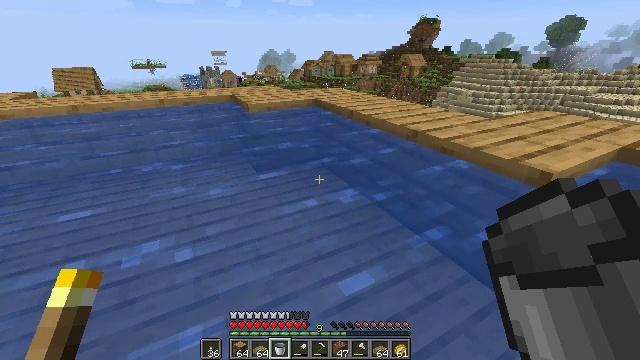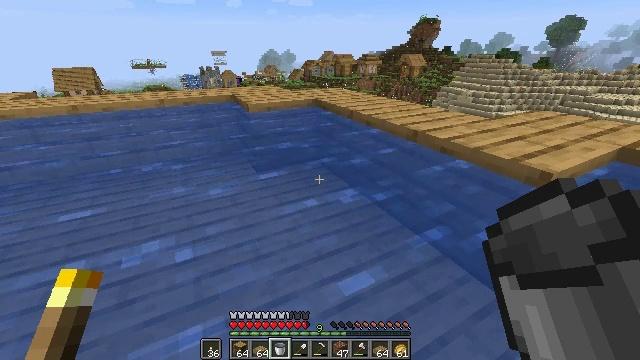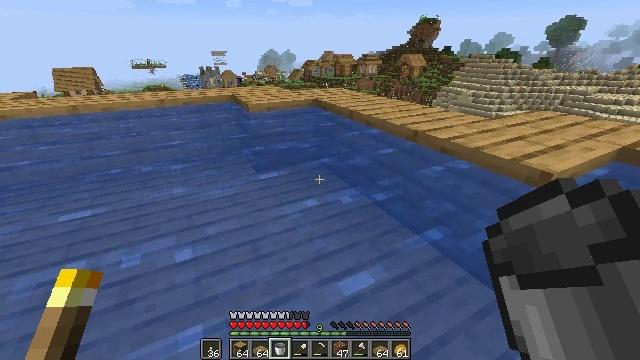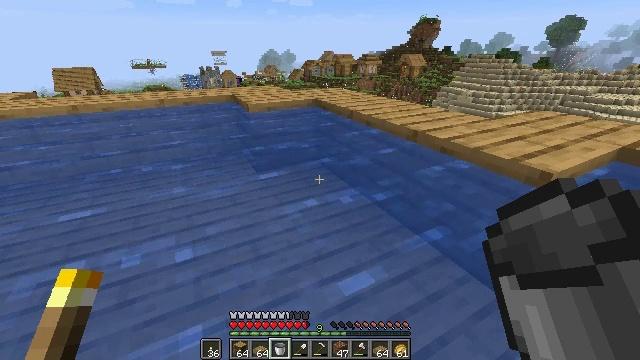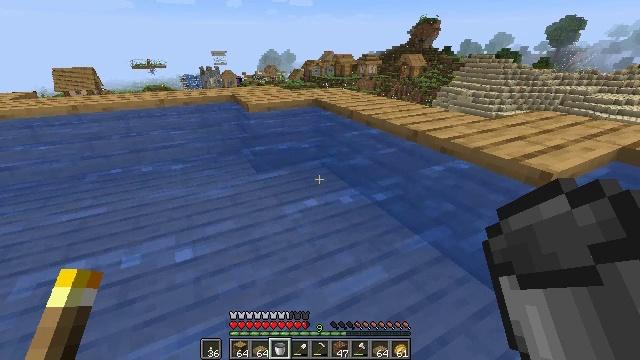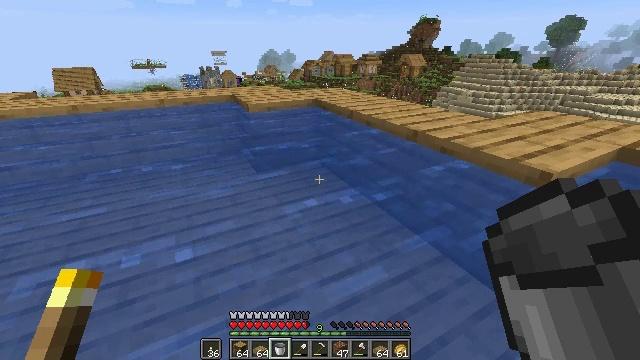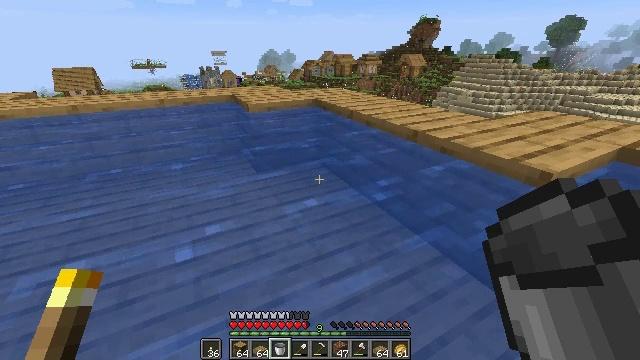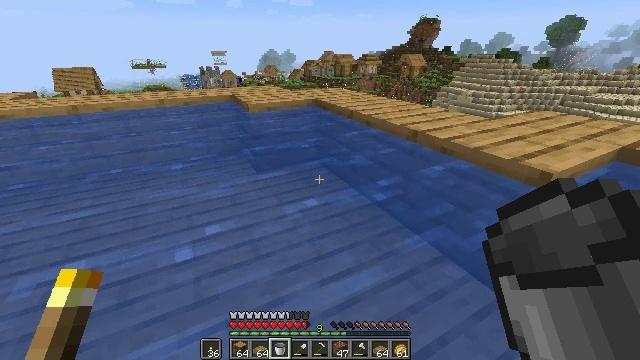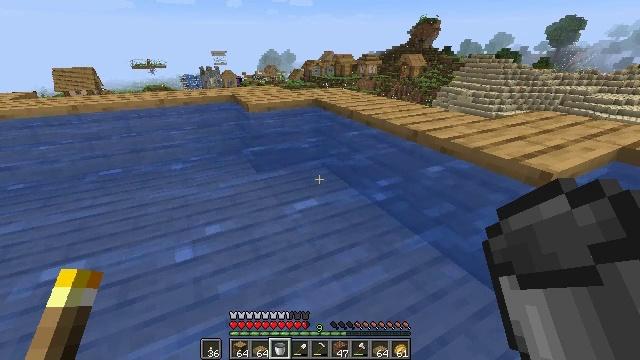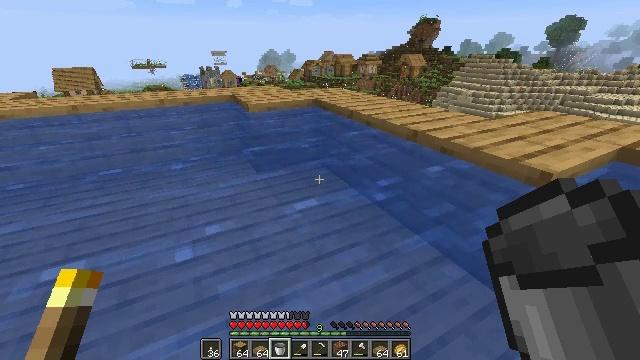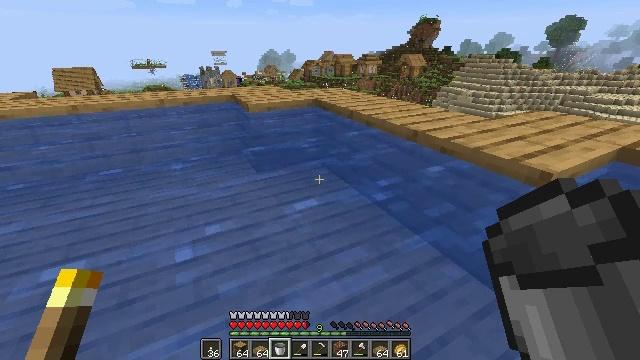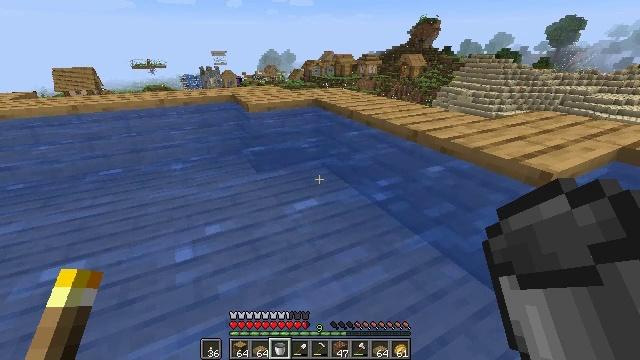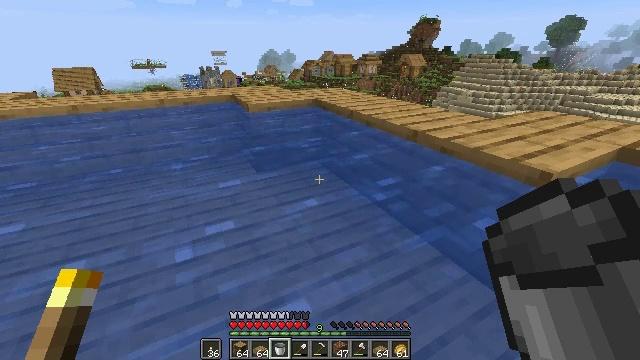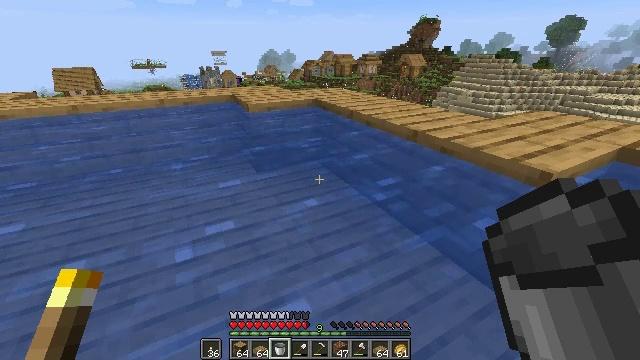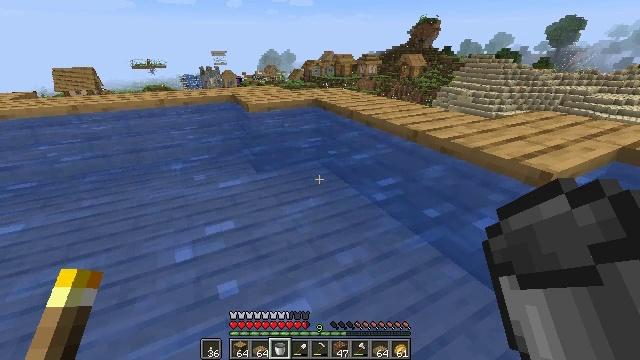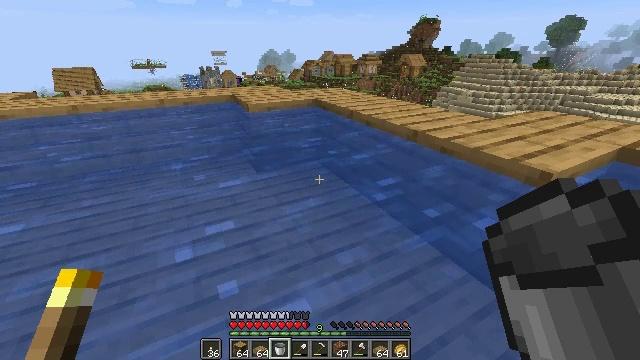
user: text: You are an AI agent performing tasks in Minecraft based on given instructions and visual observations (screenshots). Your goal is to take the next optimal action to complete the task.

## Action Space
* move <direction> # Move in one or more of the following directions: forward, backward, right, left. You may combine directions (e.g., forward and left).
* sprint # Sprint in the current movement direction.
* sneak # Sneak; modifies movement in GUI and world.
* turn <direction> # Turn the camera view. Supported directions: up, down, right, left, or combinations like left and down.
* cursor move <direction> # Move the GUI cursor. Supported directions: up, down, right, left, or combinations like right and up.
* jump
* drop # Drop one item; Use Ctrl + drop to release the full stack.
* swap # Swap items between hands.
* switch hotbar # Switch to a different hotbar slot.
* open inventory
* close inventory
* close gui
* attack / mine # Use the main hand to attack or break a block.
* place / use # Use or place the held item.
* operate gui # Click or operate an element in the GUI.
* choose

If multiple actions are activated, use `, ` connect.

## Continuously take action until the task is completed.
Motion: motion action
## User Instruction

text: Dig up the oak slab used in construction.
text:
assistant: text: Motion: no_op
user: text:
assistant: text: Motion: no_op
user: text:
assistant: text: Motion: no_op
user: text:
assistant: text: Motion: no_op
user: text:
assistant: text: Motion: no_op
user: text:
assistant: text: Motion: no_op
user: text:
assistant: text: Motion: no_op
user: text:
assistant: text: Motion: no_op
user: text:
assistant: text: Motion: no_op
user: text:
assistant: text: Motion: no_op
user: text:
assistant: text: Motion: no_op
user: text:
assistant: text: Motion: no_op
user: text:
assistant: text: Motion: no_op
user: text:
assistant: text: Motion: no_op
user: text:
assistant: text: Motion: no_op
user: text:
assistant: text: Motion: no_op
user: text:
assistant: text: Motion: no_op
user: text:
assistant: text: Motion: no_op
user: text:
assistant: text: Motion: no_op
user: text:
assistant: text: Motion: no_op
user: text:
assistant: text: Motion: no_op
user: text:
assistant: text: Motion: no_op
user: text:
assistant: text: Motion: no_op
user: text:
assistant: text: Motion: no_op
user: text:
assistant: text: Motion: no_op
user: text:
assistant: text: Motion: no_op
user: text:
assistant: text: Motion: no_op
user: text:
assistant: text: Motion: no_op
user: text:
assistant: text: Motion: no_op
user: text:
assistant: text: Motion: no_op